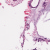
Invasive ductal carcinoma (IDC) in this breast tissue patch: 1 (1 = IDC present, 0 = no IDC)